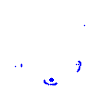
Particle: proton